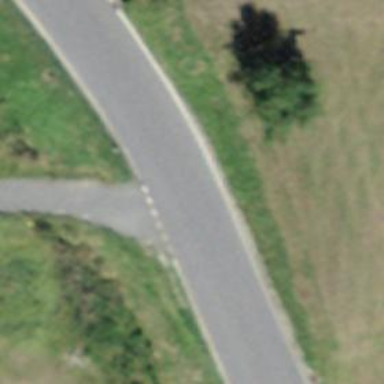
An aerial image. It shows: Tertiary road with asphalt surface.